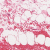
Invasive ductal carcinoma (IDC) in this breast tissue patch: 0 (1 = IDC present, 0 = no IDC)